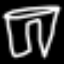
Label: pants